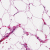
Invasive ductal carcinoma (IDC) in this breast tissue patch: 0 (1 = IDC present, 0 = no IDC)